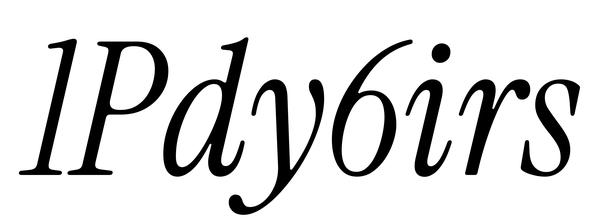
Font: InstrumentSerif-Italic